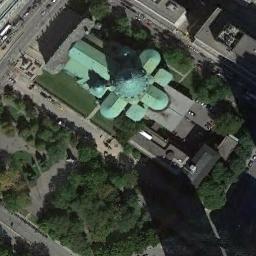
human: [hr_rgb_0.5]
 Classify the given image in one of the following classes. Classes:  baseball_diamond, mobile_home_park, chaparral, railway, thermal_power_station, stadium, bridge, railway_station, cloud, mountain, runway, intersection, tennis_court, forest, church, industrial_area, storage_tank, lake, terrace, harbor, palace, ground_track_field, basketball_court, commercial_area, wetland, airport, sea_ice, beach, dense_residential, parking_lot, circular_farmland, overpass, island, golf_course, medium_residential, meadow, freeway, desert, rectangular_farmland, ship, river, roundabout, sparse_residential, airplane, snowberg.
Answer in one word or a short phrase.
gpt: church